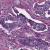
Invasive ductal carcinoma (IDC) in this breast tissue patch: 1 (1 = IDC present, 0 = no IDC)